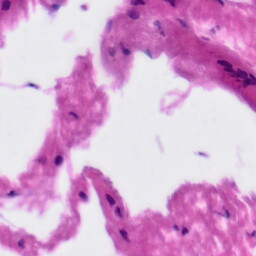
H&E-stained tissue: Tonsil